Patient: sex M, age 56
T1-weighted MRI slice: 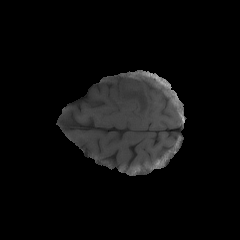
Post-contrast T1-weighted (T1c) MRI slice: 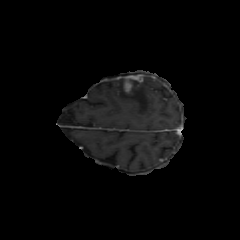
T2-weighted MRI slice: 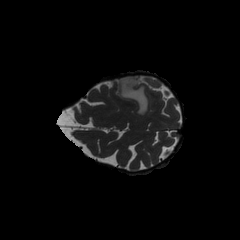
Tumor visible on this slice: yes
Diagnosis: Glioblastoma, IDH-wildtype
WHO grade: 4